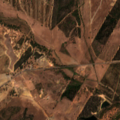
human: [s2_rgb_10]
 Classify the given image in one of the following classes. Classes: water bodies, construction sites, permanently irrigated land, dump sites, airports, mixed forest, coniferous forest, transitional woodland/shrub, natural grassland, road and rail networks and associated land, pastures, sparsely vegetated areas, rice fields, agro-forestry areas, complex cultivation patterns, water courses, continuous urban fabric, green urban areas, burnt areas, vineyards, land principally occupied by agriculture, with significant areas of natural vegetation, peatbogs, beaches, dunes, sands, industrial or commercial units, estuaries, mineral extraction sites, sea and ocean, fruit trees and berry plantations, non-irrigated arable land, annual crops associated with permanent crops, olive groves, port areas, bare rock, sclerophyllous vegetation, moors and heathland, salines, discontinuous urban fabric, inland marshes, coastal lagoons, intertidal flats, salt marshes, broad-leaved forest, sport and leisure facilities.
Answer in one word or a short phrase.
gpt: non-irrigated arable land, pastures, broad-leaved forest, transitional woodland/shrub